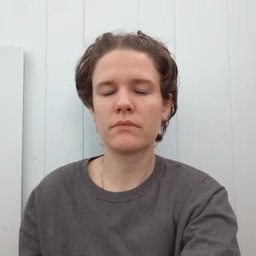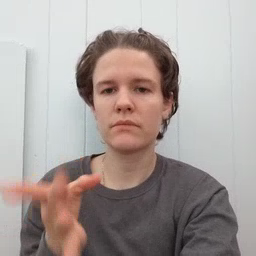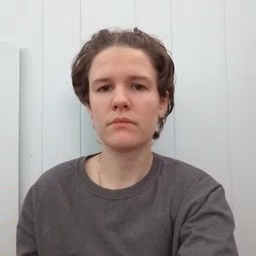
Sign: hate